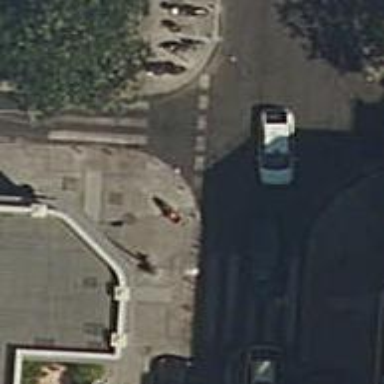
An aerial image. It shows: Marked road crossing with visible markings.